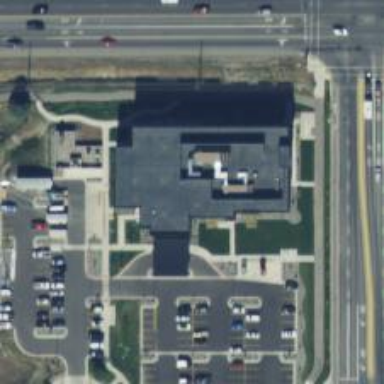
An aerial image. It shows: Healthcare clinic is depicted in the image.